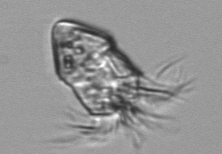
Label: Strombidium_inclinatum